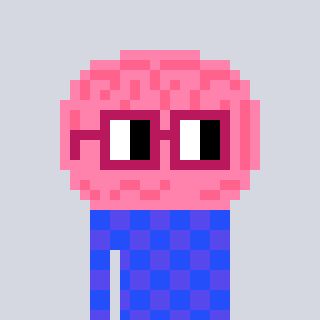
a pixel art character with square dark red glasses, a brain-shaped head and a computerblue-colored body on a cool background